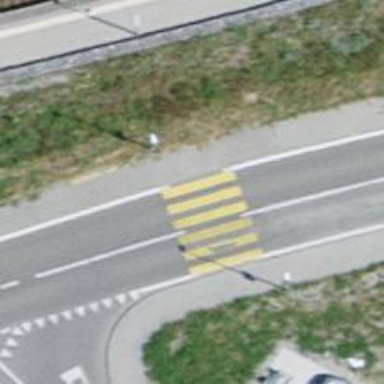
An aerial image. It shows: Zebra crossing on the road.